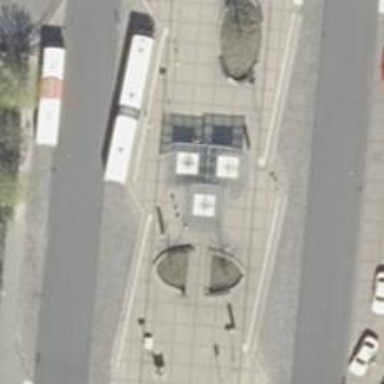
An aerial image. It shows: Bus station that also serves as public transport station.